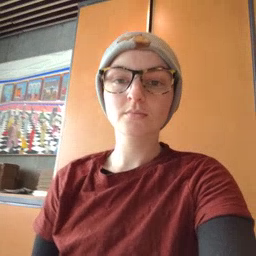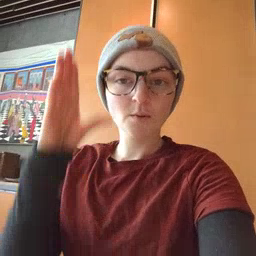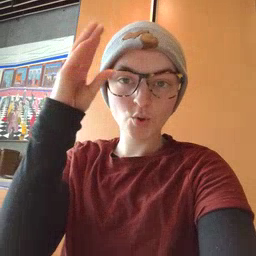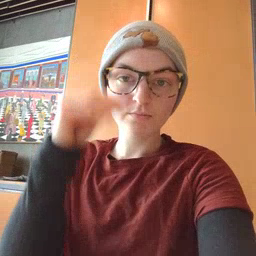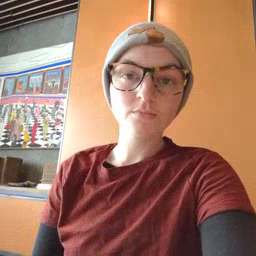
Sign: boy